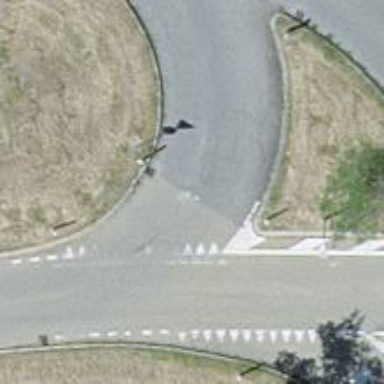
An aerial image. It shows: Road with "give way" sign.